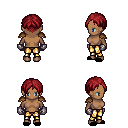
a pixel art fantasy rpg character, female body template, human, dark skin, leather shoulder armor, gold greaves, brunette parted hairstyle, metal gloves, black slippers, four views (front, back, left, right), 2x2 character sprite sheet, small pixel art, hard edges, no anti-aliasing